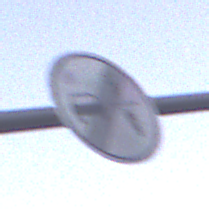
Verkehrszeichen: EndeVerbotUeberholenEinspurigeFahrzeuge
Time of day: SunriseSunset
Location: Outdoor (Suburban)
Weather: PartlyCloudy
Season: NotSpecified
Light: Natural